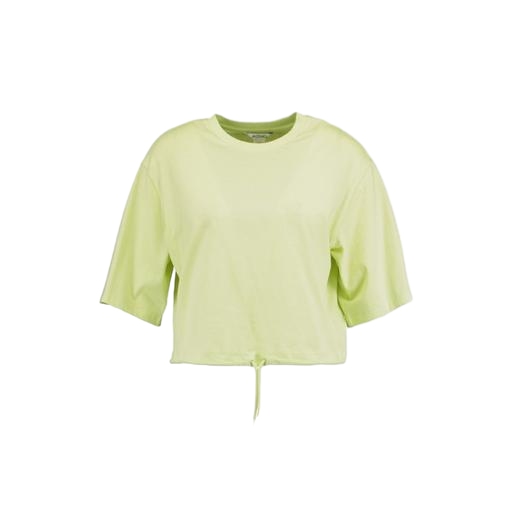
drawstring jersey t-shirt, crop tee, light green tee, white background